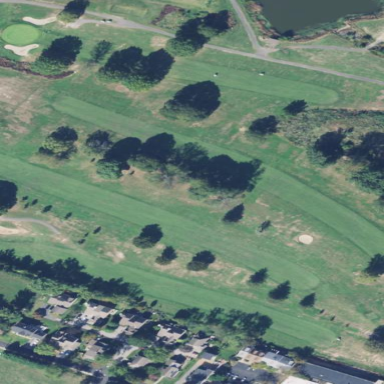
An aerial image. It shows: Grassy area designated as golf fairway.